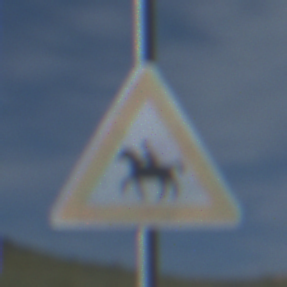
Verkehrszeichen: ReiterRechts
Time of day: Night
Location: Outdoor (Nature)
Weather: PartlyCloudy
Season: NotSpecified
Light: Natural